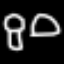
Label: mushroom